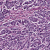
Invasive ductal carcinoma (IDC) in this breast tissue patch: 1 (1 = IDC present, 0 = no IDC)